Field crop: tomato
Growth stage: 1
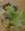
Species: solanum